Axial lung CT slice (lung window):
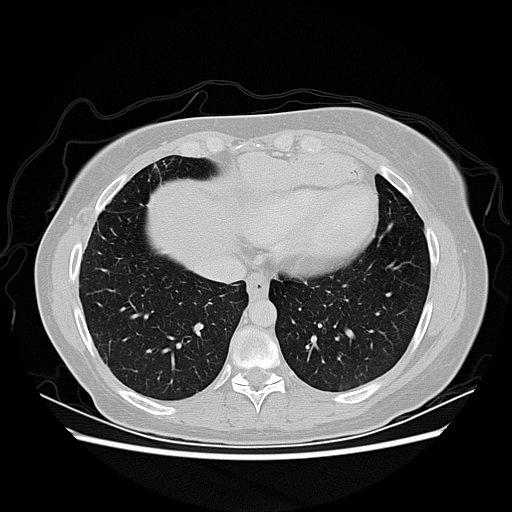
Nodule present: no